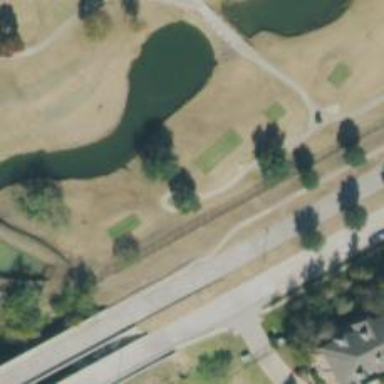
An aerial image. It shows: Footway along golf cart path.